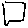
Label: square